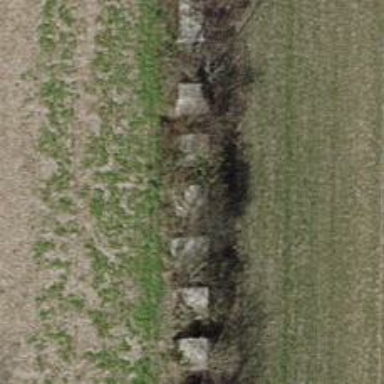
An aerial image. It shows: Block barrier.